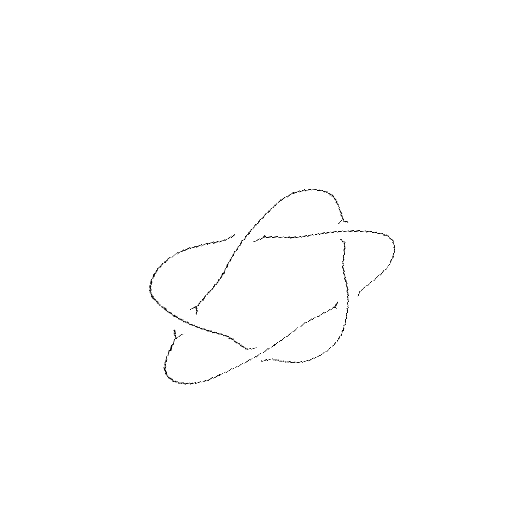
Crossing number: 5